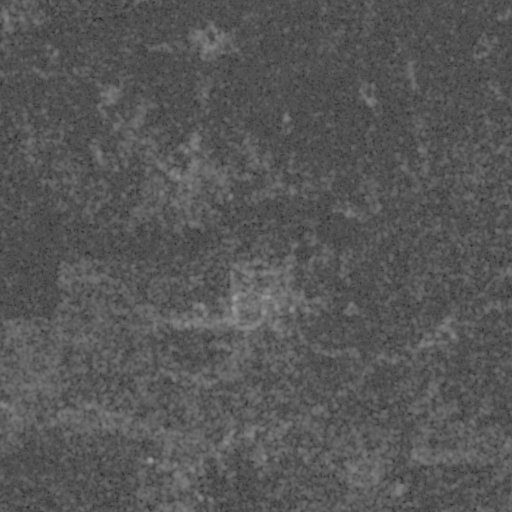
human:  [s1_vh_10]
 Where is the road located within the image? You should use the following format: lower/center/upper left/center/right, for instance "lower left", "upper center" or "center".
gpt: The road is located in the lower center of the image.
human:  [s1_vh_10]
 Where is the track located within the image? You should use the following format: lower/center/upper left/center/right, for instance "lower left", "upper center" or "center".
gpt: There is no track in the image.

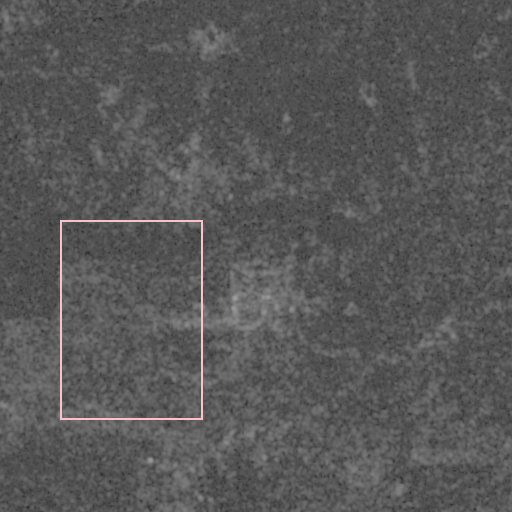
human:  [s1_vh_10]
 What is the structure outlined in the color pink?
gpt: There is no pink outline.
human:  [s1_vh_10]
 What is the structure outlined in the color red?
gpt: There is no structure outlined in red.